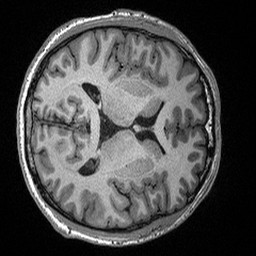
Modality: T1w
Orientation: axial
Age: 28
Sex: male
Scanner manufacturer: siemens
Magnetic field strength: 3 T
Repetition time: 2.3 s
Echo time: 0.00298 s